Question: I'm learning how to use CSS gradients.
My problem is with top to bottom gradients. You can just the "stops" in the color changing.

This is my CSS code
'''
#header {
width:1000px;
height:250px;
background:-moz-linear-gradient(top, #BF7A30 30%, #EDD599);
background:-webkit-linear-gradient(top, #BF7A30 30%, #EDD599);
}
'''
Is there a way to smooth out the stops in top to bottom gradients? (this, to my eye, isn't very visible in left to right or right to left gradients)
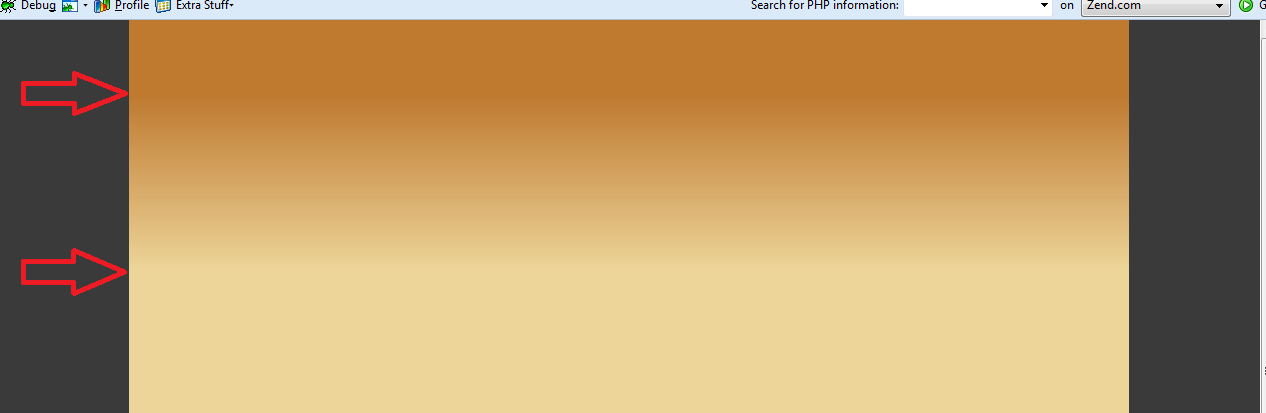
Answer: Think's below css will suite your need.
'''
#header {
width:1000px;
height:250px;
/* IE10 Consumer Preview */
background-image: -ms-linear-gradient(bottom, #EDD799 0%, #BF7F37 100%);
/* Mozilla Firefox */
background-image: -moz-linear-gradient(bottom, #EDD799 0%, #BF7F37 100%);
/* Opera */
background-image: -o-linear-gradient(bottom, #EDD799 0%, #BF7F37 100%);
/* Webkit (Safari/Chrome 10) */
background-image: -webkit-gradient(linear, left bottom, left top, color-stop(0, #EDD799), color-stop(1, #BF7F37));
/* Webkit (Chrome 11+) */
background-image: -webkit-linear-gradient(bottom, #EDD799 0%, #BF7F37 100%);
/* W3C Markup, IE10 Release Preview */
background-image: linear-gradient(to top, #EDD799 0%, #BF7F37 100%);
}
'''
<URL>
<URL>